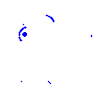
Particle: electron